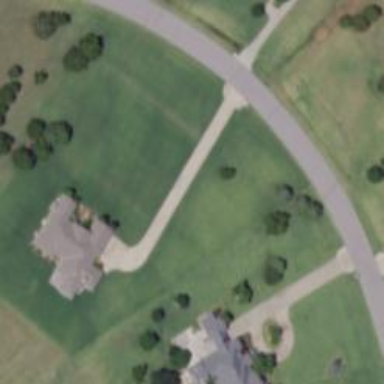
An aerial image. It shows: Driveway leading to service road.